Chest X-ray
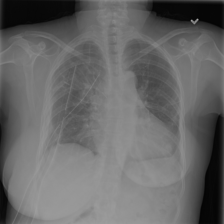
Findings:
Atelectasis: negative
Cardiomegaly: negative
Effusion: negative
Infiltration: negative
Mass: negative
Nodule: negative
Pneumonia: negative
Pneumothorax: negative
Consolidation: negative
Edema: negative
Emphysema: negative
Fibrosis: negative
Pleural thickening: negative
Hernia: negative